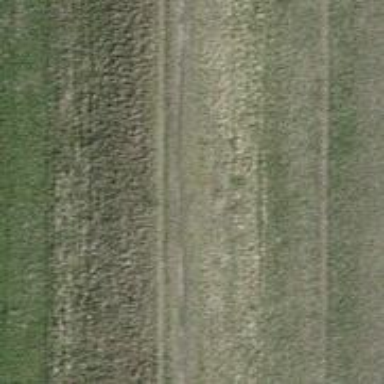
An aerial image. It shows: Path with grass paver surface.